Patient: sex F, age 46
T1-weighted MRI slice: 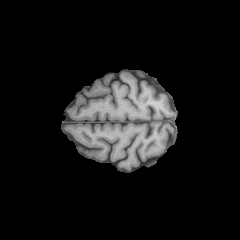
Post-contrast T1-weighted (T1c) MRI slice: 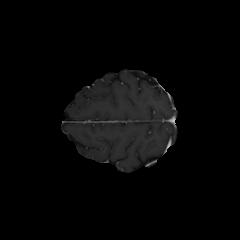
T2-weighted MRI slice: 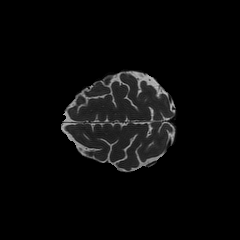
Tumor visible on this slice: no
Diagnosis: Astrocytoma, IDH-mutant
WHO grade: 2